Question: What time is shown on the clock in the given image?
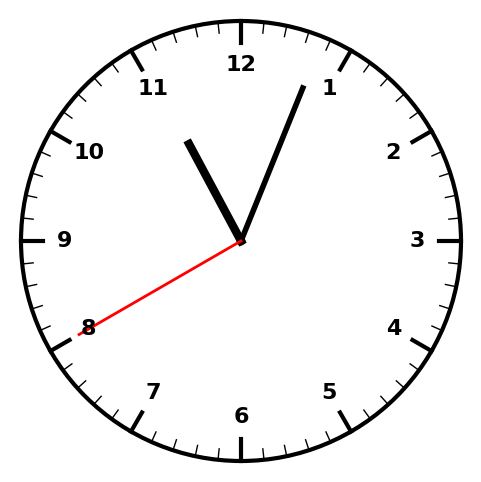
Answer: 11:03:40